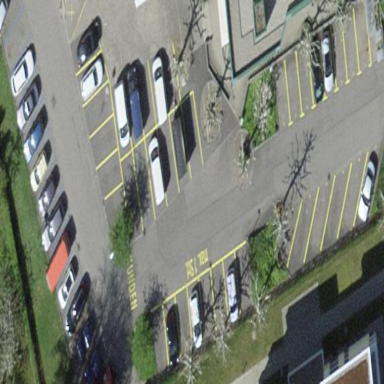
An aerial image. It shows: Parking area with asphalt surface.